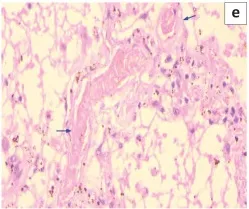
Haematoxylin and eosin staining of lung tissue samples from a 55 year old male patient with COVID-19 (37 Military Hospital, Accra, Ghana, May 2020).
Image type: pathology (h&e)